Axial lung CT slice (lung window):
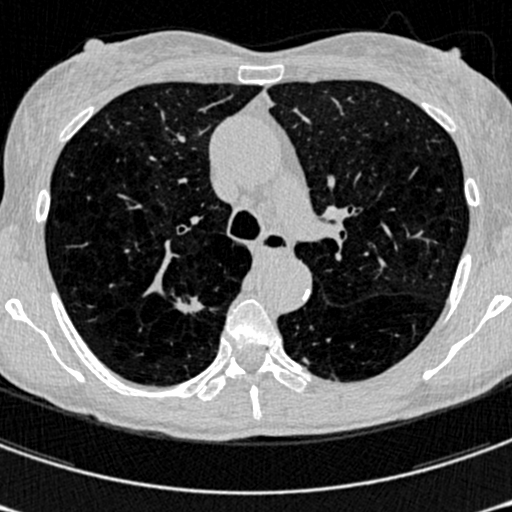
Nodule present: yes
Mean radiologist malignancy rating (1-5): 4.75